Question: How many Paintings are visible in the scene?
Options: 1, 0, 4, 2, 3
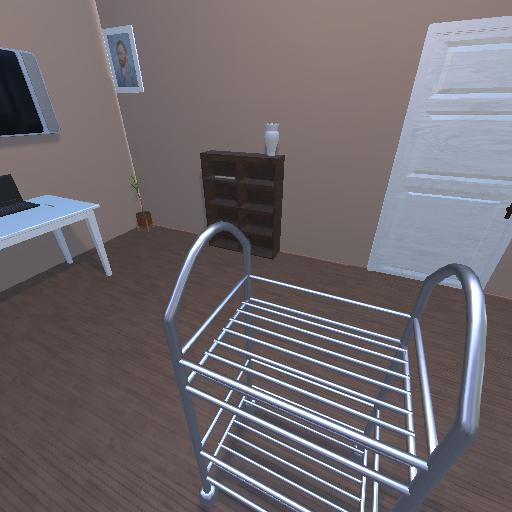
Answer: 1